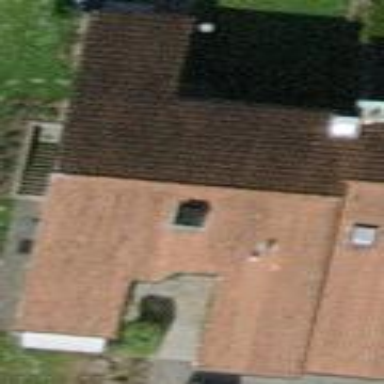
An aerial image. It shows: Semi-detached house.